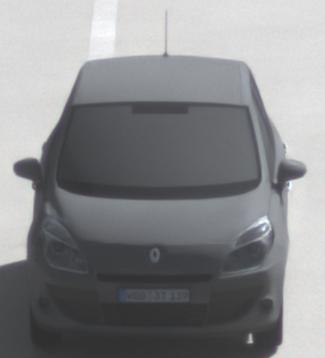
Make: Renault
Model: Scénic 1.6 16V 110
Detailed model: Scénic (III)
Model produced from: 2009/06
Model produced until: 2010/08
Doors: 5
Color: gray
Road condition: dry road
Daytime: morning or afternoon
Contrast: low contrast